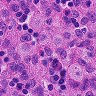
Metastatic tissue present: no